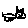
Label: cat